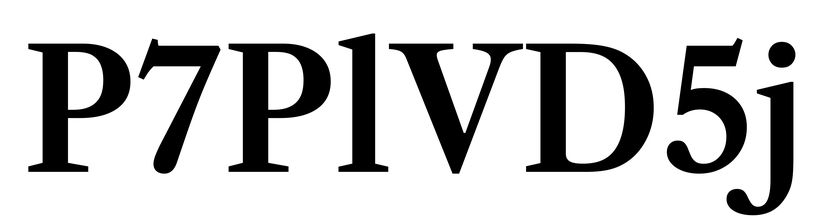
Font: LibreCaslonText_SemiBold